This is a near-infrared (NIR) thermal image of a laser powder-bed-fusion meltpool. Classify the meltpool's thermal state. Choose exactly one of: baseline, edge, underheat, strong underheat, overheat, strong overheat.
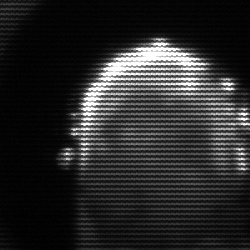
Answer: baseline